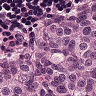
Metastatic tissue present: yes